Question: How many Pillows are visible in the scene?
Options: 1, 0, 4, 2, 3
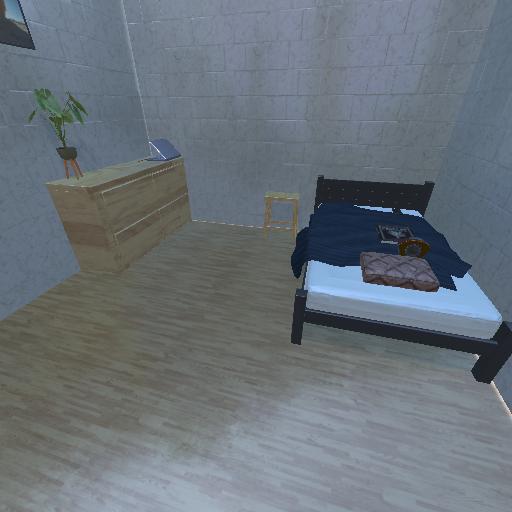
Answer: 1